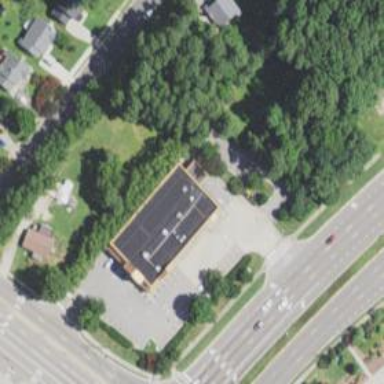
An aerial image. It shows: Commercial building used for retail purposes.